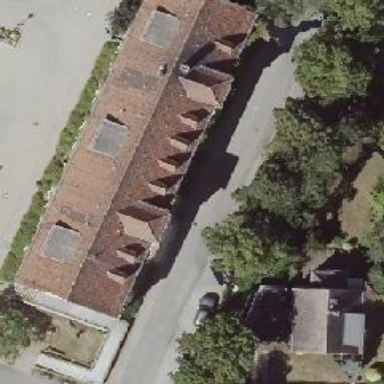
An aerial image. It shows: Hospital building.